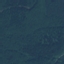
Land use / land cover class: Forest